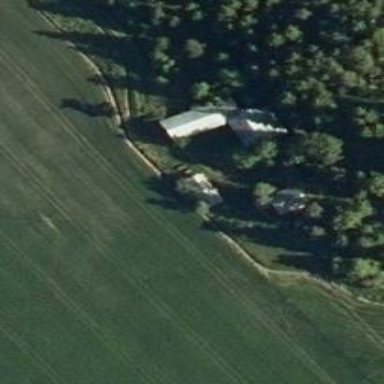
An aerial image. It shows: Farm.